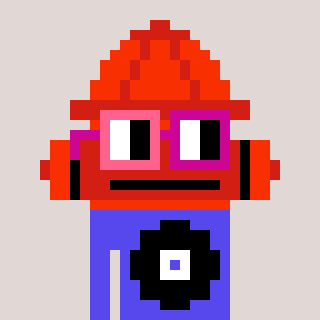
a pixel art character with square pink and red glasses, a fire hydrant-shaped head and a computerblue-colored body on a warm background